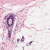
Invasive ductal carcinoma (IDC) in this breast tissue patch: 0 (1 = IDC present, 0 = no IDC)